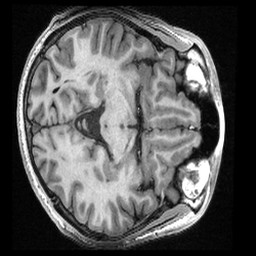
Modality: T1w
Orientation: axial
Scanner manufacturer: ge
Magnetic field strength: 3 T
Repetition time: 0.00768 s
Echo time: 0.002936 s